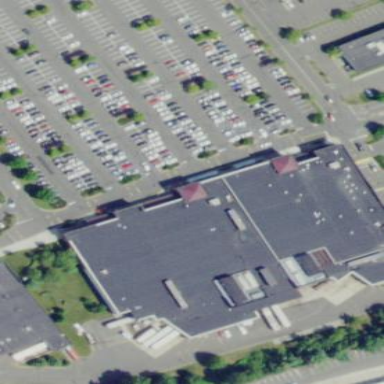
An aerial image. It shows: Supermarket located in building.